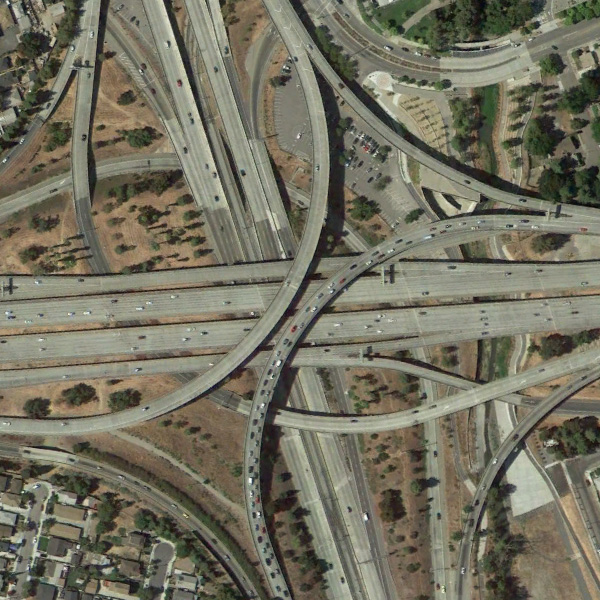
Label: Viaduct